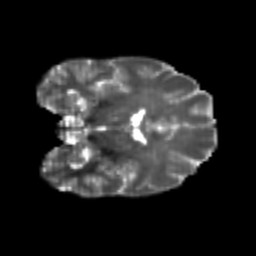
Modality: T2w
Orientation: coronal
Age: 24
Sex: male
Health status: healthy
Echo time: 0.074 s